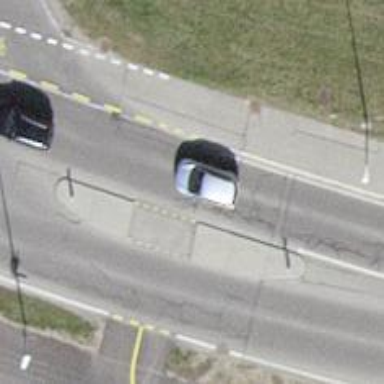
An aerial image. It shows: Unmarked crossing on the road.